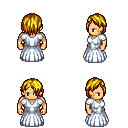
a pixel art fantasy rpg character, male body template, human, tanned skin, underdress, red pants, blonde bangs hairstyle, four views (front, back, left, right), 2x2 character sprite sheet, small pixel art, hard edges, no anti-aliasing